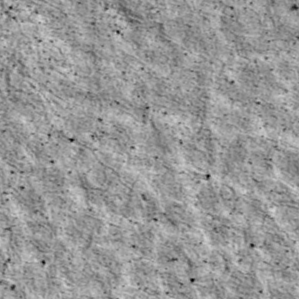
Label: non_frost